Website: bh-photo
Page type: customer-info-address
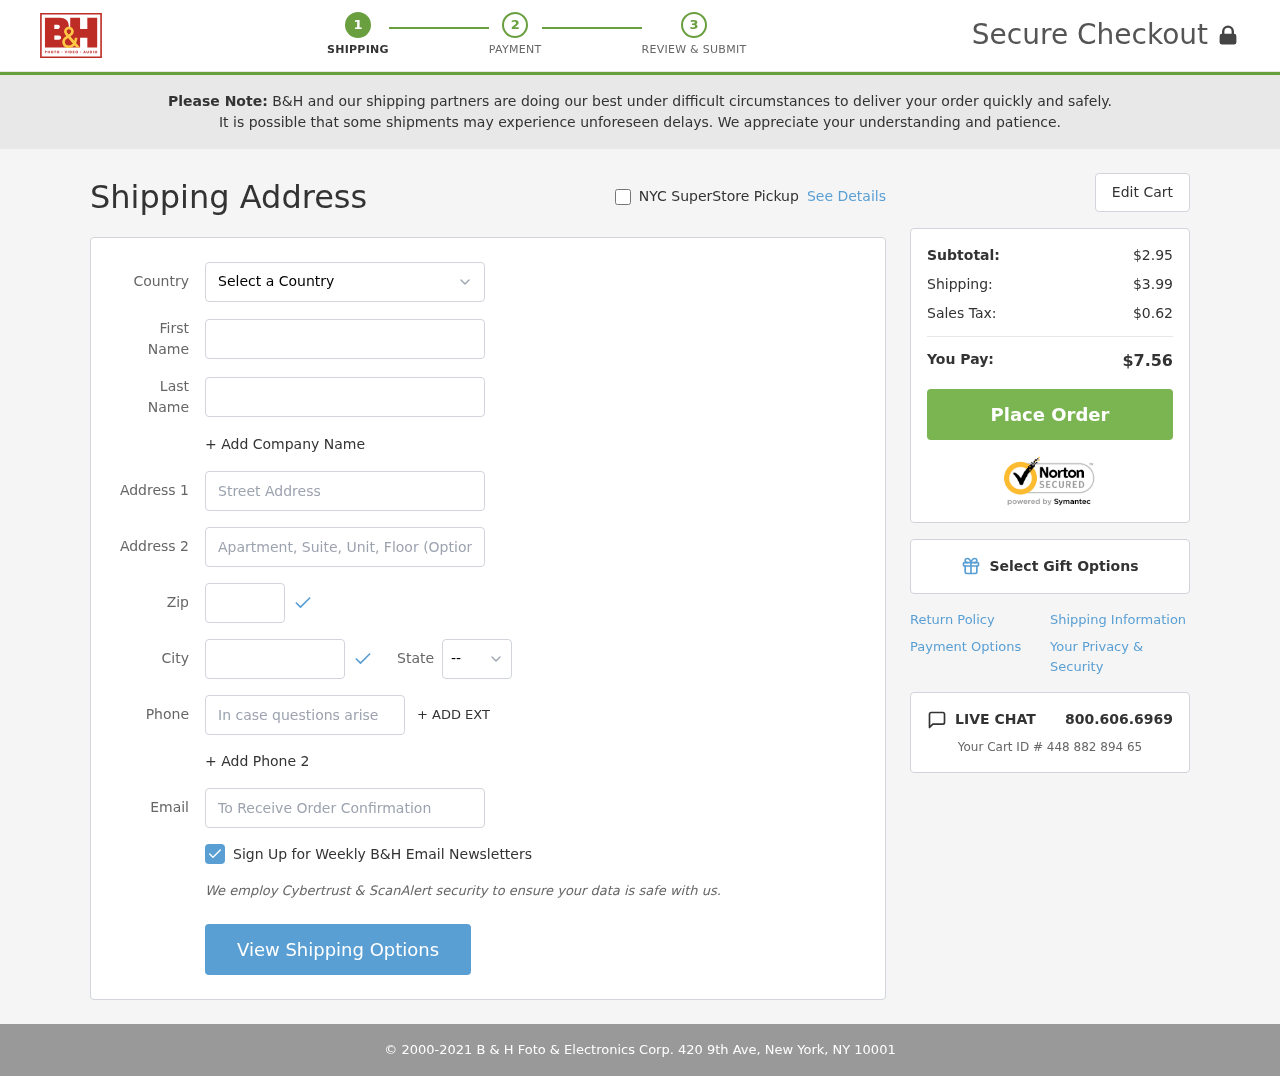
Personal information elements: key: PII_CITY
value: Lake Alicia
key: PII_COUNTRY
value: United States
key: PII_EMAIL
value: tstephens@yahoo.com
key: PII_FIRSTNAME
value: Tara
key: PII_LASTNAME
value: Stephens
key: PII_PHONE
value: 5667162380
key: PII_POSTCODE
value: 27134
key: PII_STATE_ABBR
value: TN
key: PII_STREET
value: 57155 Lowery Well Suite 183
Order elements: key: ORDER_SUBTOTAL
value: $2.95
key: ORDER_SHIPPING_COST
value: $3.99
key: ORDER_TAX
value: $0.62
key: ORDER_TOTAL
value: $7.56
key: ORDER_ID
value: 448 882 894 65